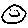
Label: smiley face